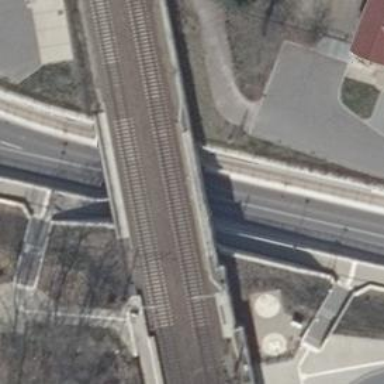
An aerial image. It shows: Bridge with electrified contact line.